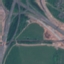
Land use / land cover: Highway